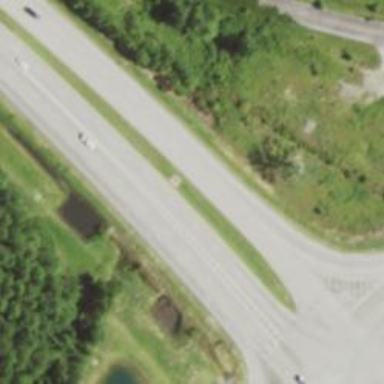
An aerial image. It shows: Secondary road with expressway characteristics.